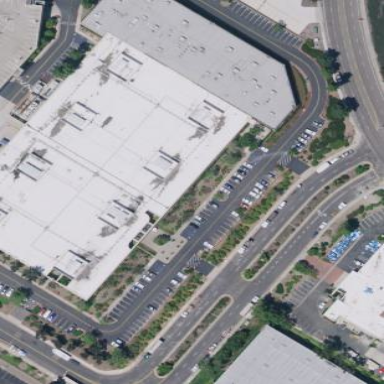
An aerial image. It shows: Industrial building.